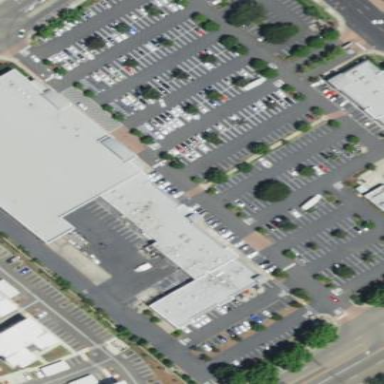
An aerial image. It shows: Retail area.